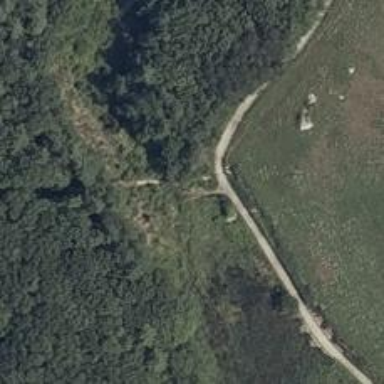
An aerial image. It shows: Path leading to bridge.